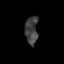
Tissue: prostate
Cell type: Epithelial cells
Senescence score: 0.3522
Nuclear area (px): 353
Mean DAPI intensity: 63.555